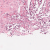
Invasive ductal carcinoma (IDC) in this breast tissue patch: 1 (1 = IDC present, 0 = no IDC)